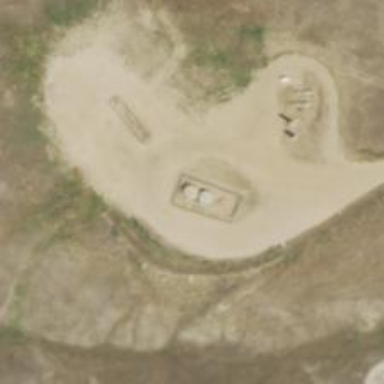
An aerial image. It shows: Storage tank with man-made structure.